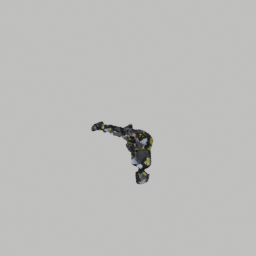
Label: people